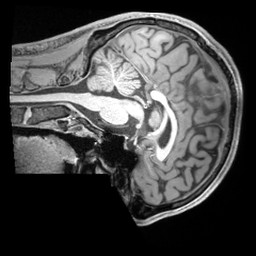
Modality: T1w
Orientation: sagittal
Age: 23
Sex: male
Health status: ill
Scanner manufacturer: siemens
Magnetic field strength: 3 T
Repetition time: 2.2 s
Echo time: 0.00218 s